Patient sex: F
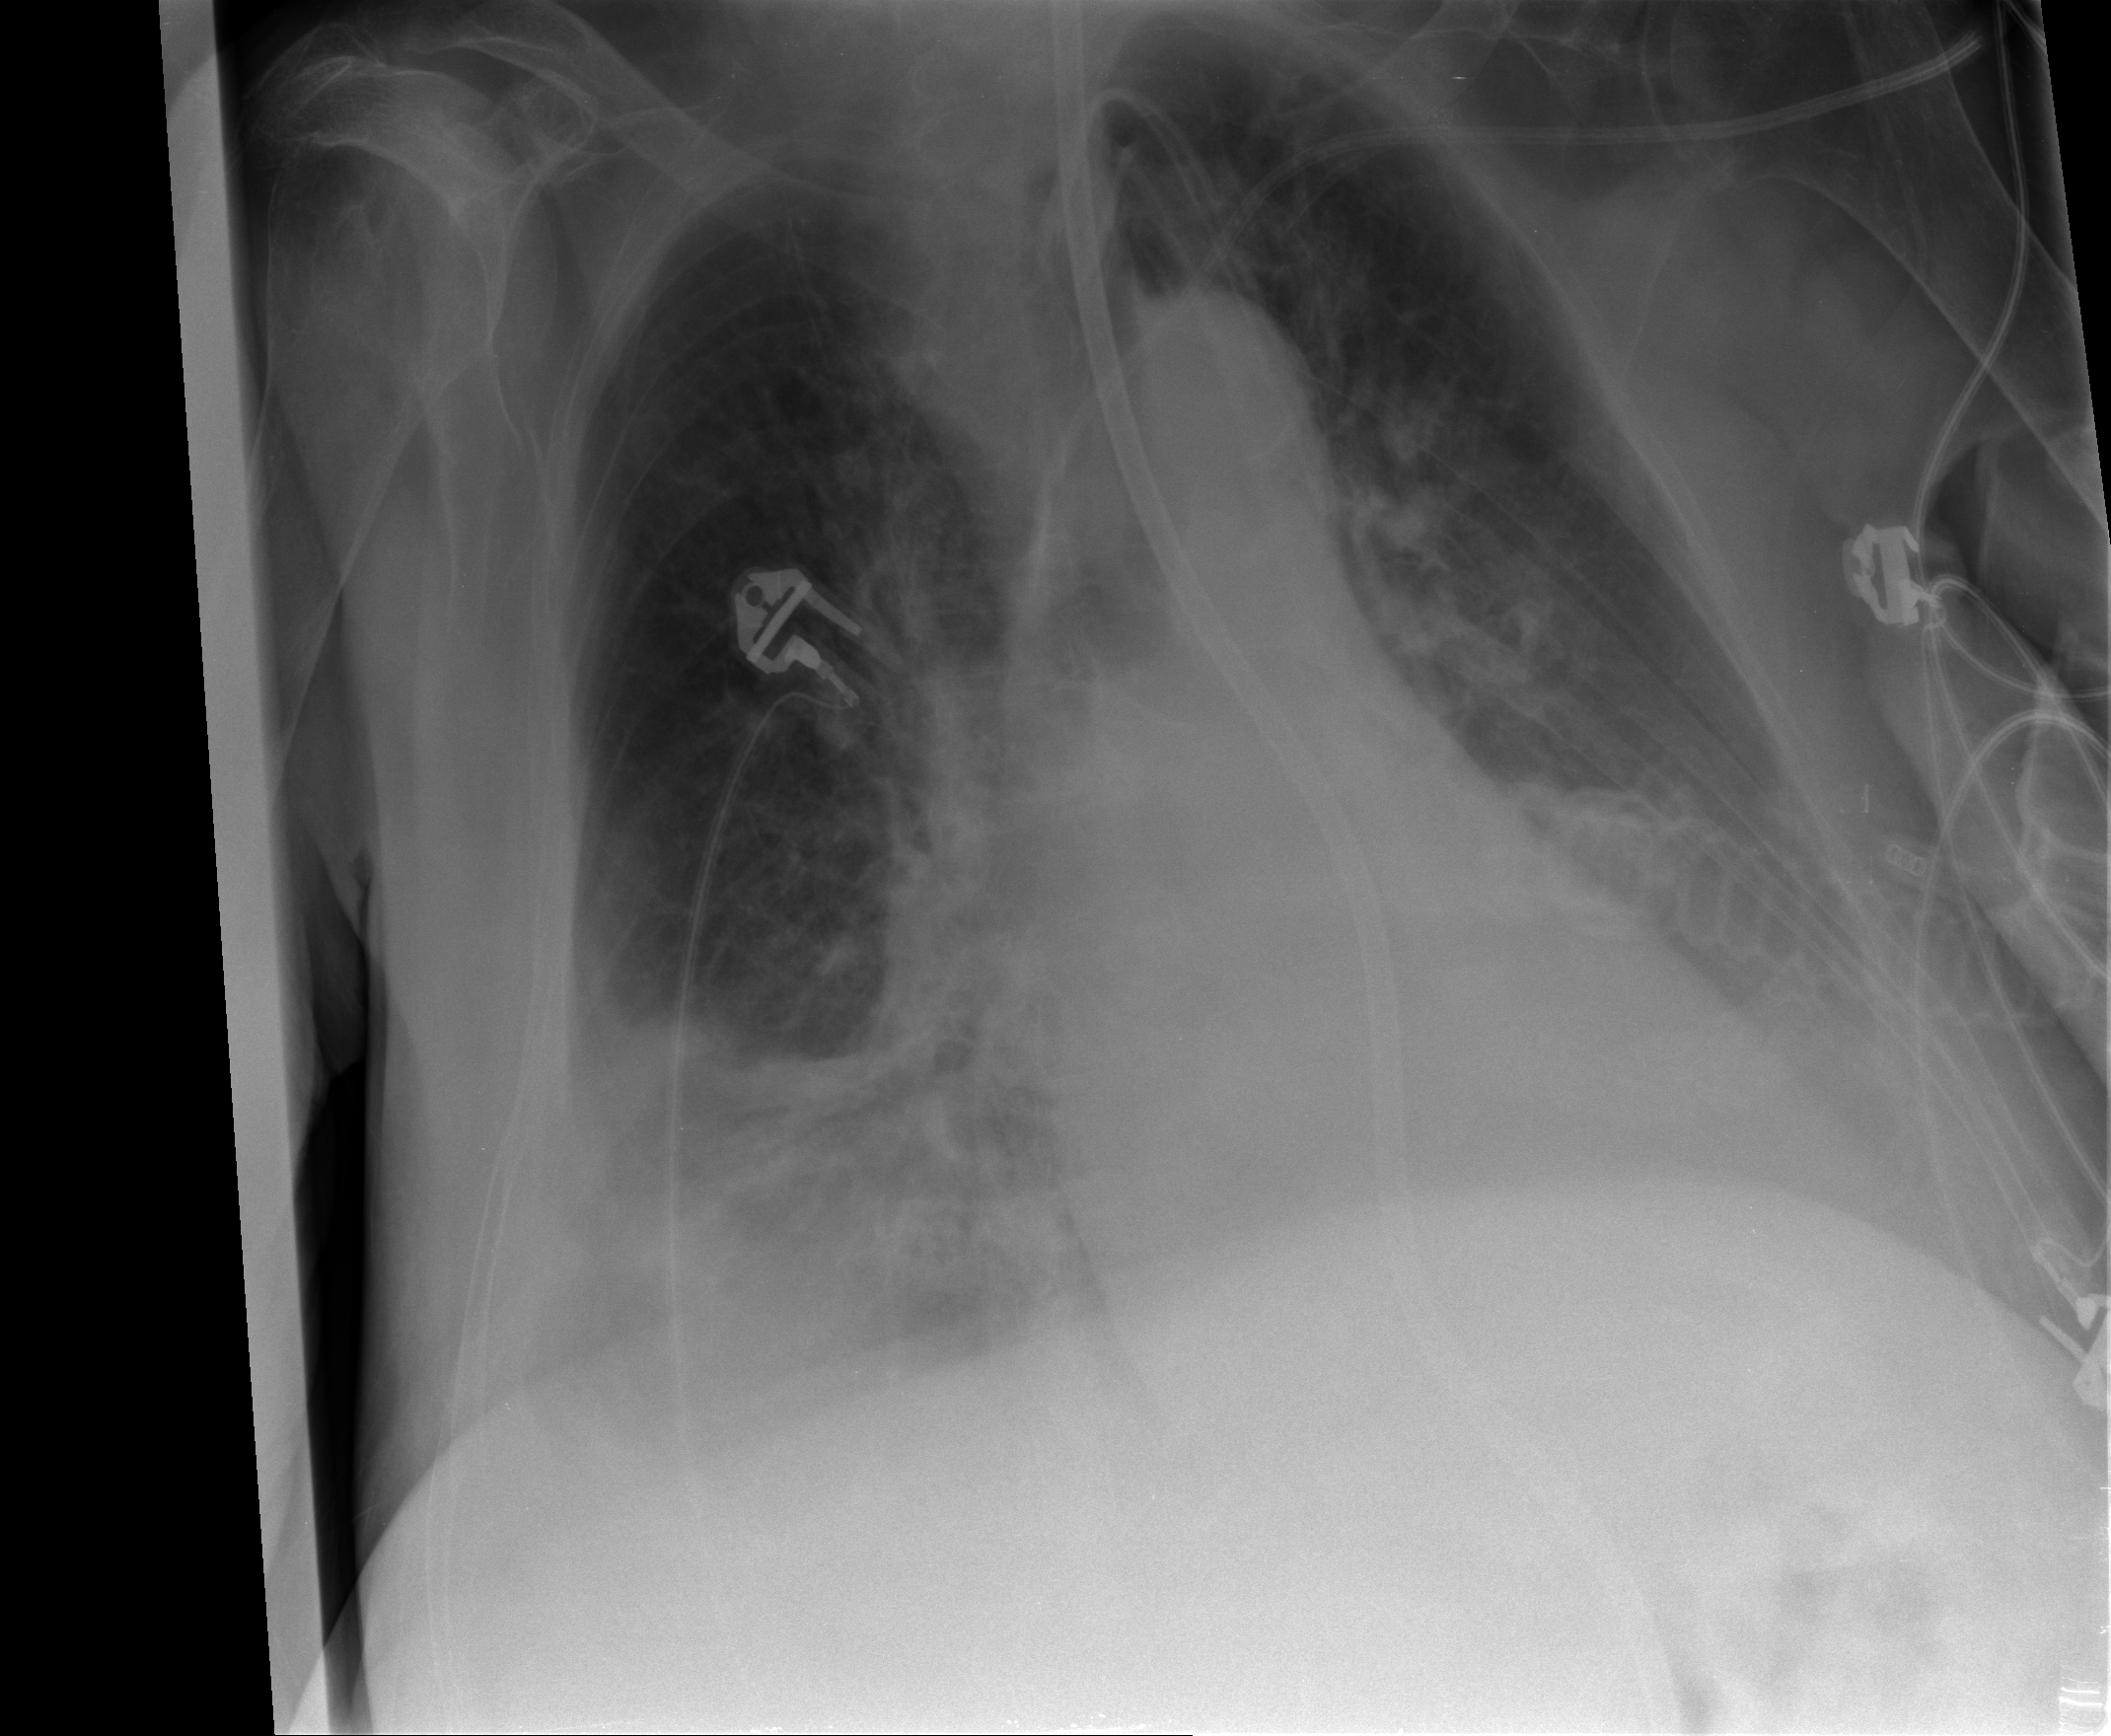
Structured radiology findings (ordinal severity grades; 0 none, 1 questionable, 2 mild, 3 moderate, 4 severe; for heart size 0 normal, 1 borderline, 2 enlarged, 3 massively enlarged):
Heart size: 0
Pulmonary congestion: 2
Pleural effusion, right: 2
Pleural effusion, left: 2
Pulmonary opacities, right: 2
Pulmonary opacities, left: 0
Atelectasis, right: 2
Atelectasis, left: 2